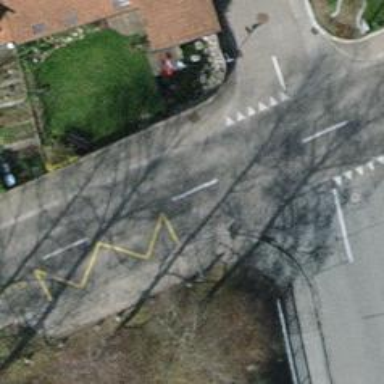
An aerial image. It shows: Bus stop with stop position for public transport.